Question: I have a simple class I am designing to log messages on a hosted website.
To store the messages, I have created this simple class structure:
'''
public class StoredMsg {
public StoredMsg() {
}
public string From { get; set; }
public string Date { get; set; }
public string Message { get; set; }
}
'''
These messages will be written and read back using a 'StoredMessages : List<StoredMsg>' class.
This is the original format of the 'Read' method:
'''
public void Read() {
//string xmlPath = WebPage.Server.MapPath(XML_PATH);
if (File.Exists(xmlPath)) {
using (var xr = new XmlTextReader(xmlPath)) {
StoredMsg item = null;
while (xr.Read()) {
if (xr.NodeType == XmlNodeType.Element) {
if (xr.Name == HEAD) {
if (item != null) {
this.Add(item);
}
item = new StoredMsg();
} else if (xr.Name == FROM) {
item.From = xr.ReadElementString();
} else if (xr.Name == DATE) {
item.Date = xr.ReadElementString();
} else if (xr.Name == MESSAGE) {
item.Message = xr.ReadElementString();
}
}
}
xr.Close();
}
}
}
'''
The 'Write' method was originally in this format:
'''
public void Write(StoredMsg item) {
using (var stream = File.Open(xmlPath, FileMode.Append, FileAccess.Write, FileShare.Read)) {
using (var xw = new System.Xml.XmlTextWriter(stream, Encoding.UTF8)) {
xw.WriteStartElement(HEAD);
{
xw.WriteWhitespace("
");
xw.WriteElementString(FROM, item.From);
xw.WriteWhitespace("
");
xw.WriteElementString(DATE, item.Date);
xw.WriteWhitespace("
");
xw.WriteElementString(MESSAGE, item.Message);
xw.WriteWhitespace("
");
}
xw.WriteEndElement();
xw.WriteWhitespace("
");
}
stream.Close();
}
}
'''
The problem was that the 'Read' method did not like something in the structure of my XML, so my list was always empty.
It is hard to troubleshoot this on a hosted website, so I started looking online at examples to see what I might have been doing wrong.
During my search, I found <URL> which showed me a simple way to streamline what my 'Write' method had done:
'''
private XmlSerializer serializer;
public StoredMessages() {
serializer = new XmlSerializer(typeof(StoredMsg));
}
public void Write(StoredMsg item) {
using (var file = new StreamWriter(xmlPath, true)) {
serializer.Serialize(file, item);
}
}
'''
That, to me, is simplicity and elegance!
Being happy with this, I went on to <URL>, so I could implement it as well.
## Here is the problem:
The best I can seem to do is write my method like this:
'''
public void Read() {
if (File.Exists(xmlPath)) {
using (var file = new StreamReader(xmlPath)) {
// How do I handle multiple nodes?
// http://msdn.microsoft.com/en-us/library/vstudio/ms172872.aspx
var item = (StoredMsg)serializer.Deserialize(file);
this.Add(item);
}
}
}
'''
I am very interested in seeing someone show me how to read all of my items in Linq to XML and I will give a +1 for that, but the question here is how I would read all of my data in using this 'Read' technique above.
Is it that I am incorrectly casting the deserialized object to a 'StoredMsg' instead of something else? If so, what would the be?
- 'StoredMsg[]'- 'List<object>'- 'StoredMessages'
Thanks for reading all of this, and I hope my code is legible to others.
Example data provided as a screenshot to prevent others from grabbing my email address too easily:

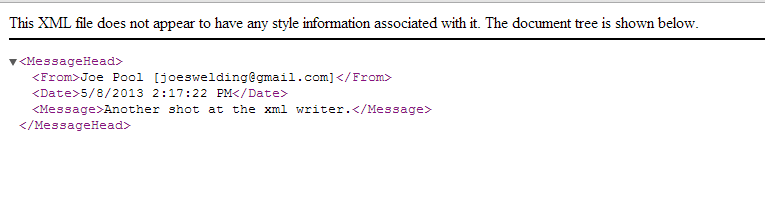
Answer: Here is more generic way, No you can pass any object to Read/Write
'''
void Write<T>(Stream s,T obj)
{
var serializer = new XmlSerializer(typeof(T));
serializer.Serialize(s, obj);
}
T Read<T>(Stream s)
{
var serializer = new XmlSerializer(typeof(T));
return (T)serializer.Deserialize(s);
}
'''
For example
'''
StoredMsg[] msgs = .....;
Write(stream, msgs);
'''
or
'''
StoredMsg[] msgs = Read<StoredMsg[]>(stream());
'''
---
'''
void Write<T>(string fileName, T obj)
{
using (var stream = File.Create(fileName))
{
Write(stream, obj);
}
}
T Read<T>(string fileName)
{
using (var stream = File.Open(fileName, FileMode.Open))
{
return Read<T>(stream);
}
}
'''